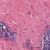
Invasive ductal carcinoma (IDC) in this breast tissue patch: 0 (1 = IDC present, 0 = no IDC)